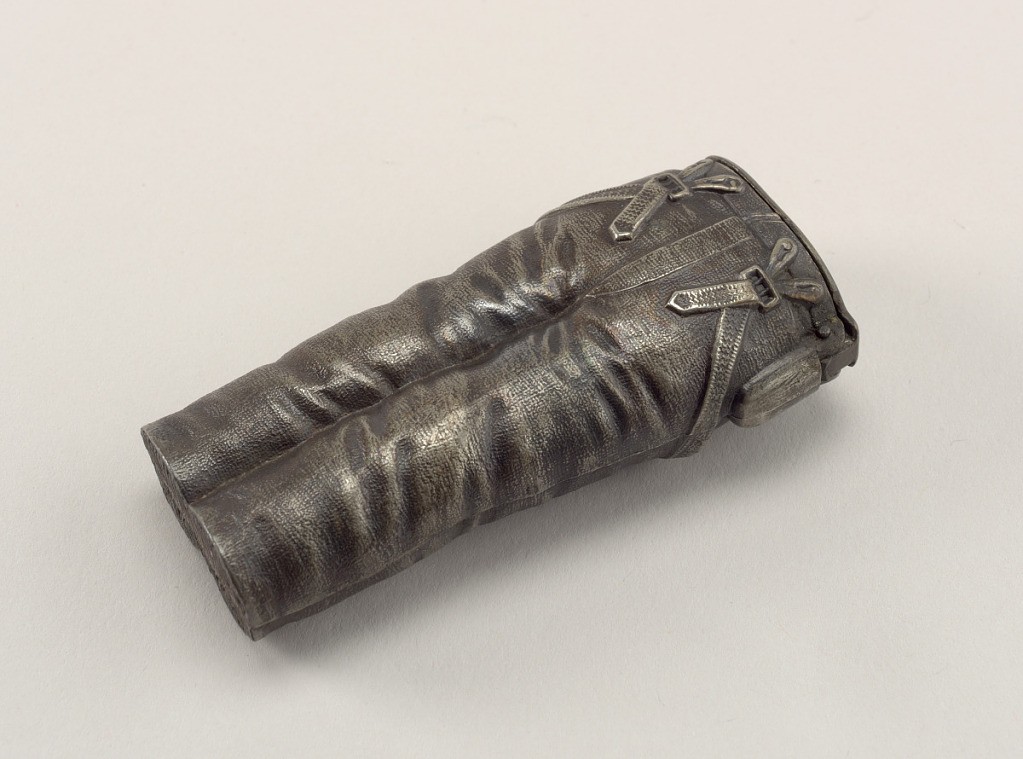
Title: Pair of Trousers
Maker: A. H. Wirz
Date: ca. 1886
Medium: Metal
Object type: Matchsafe
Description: In the form of a pair of trousers with creases, back pocket, suspenders draped over hips, tool pouch on right hip, overall surface textured to simulate fabric. Flat, flip top lid hinged above tool pouch. Striker on bottom.